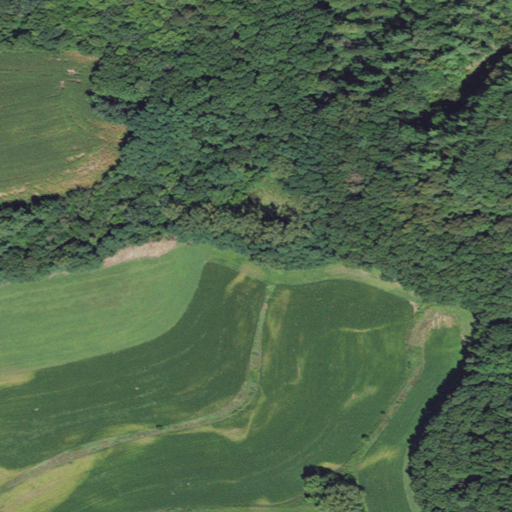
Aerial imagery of valley in Wisconsin named Petras Ravine containing cultivated crops, deciduous forest, and mixed forest